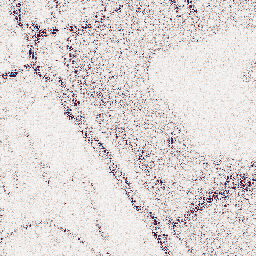
Category: wavelet
Decomposition family: wavelet_dwt
Decomposition parameters: wavelet: db8
level: 1
Upsampling method: quartic
Upsampling parameters: scale: 8
Upsampling scale: 8